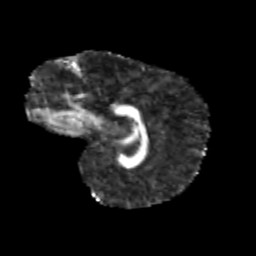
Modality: FA
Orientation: sagittal
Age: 11
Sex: female
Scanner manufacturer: siemens
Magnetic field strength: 3 T
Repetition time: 3.8 s
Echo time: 0.07 s